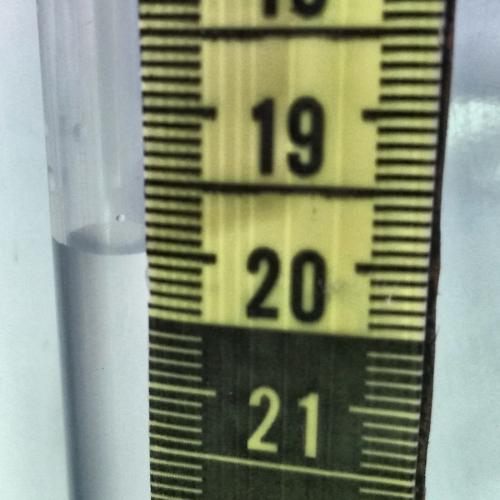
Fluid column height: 20.0 cm